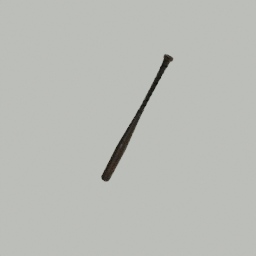
Label: tools